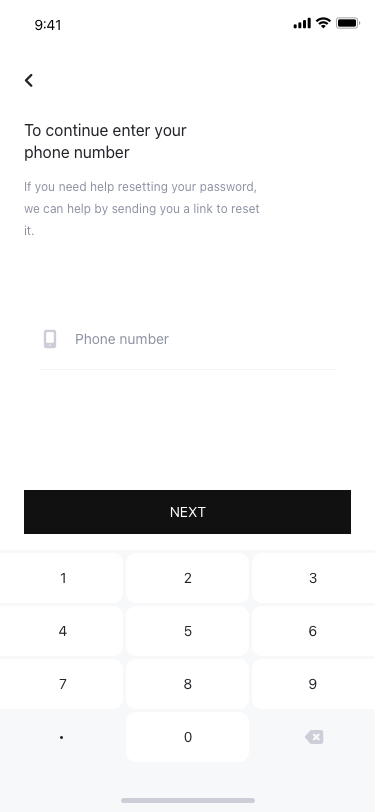
Text in this UI design:

Phone number

To continue enter your phone number
0
9
8
7
6
5
4
3
2
1
9:41
NEXT
If you need help resetting your password, we can help by sending you a link to reset it.